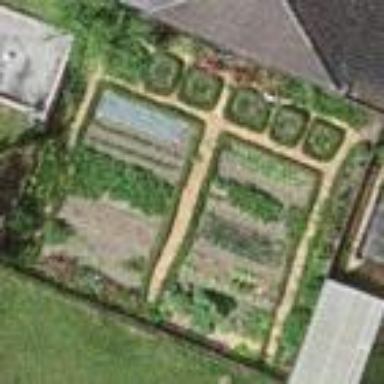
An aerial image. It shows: Garden that is leisure land.